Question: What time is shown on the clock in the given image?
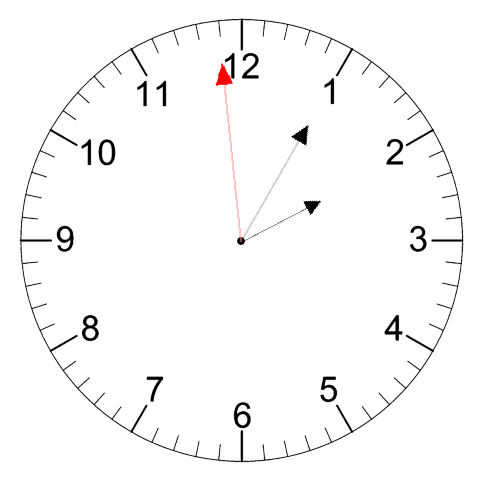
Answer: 02:04:59